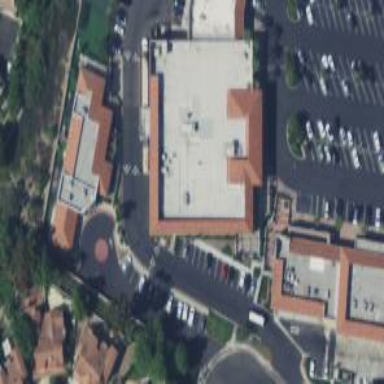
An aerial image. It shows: Building that is pharmacy providing healthcare services.